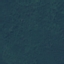
Land use / land cover: Forest